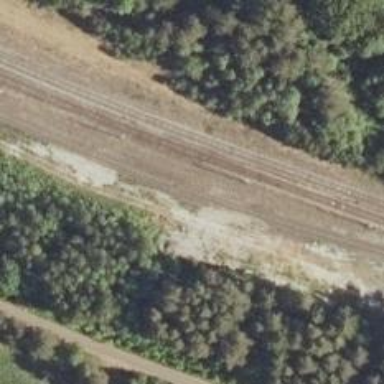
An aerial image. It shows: Continuous railway track.